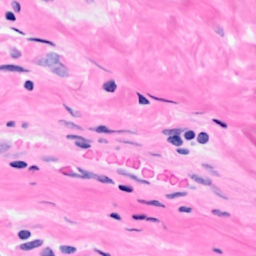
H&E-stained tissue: Breast